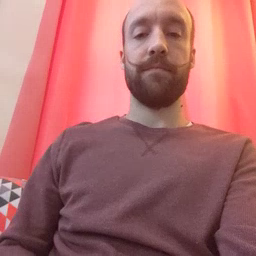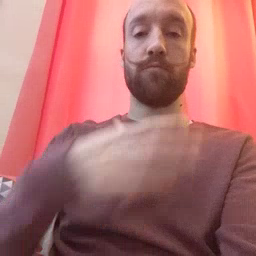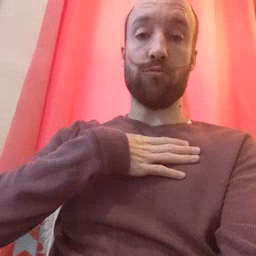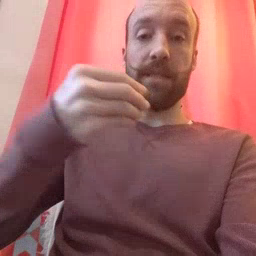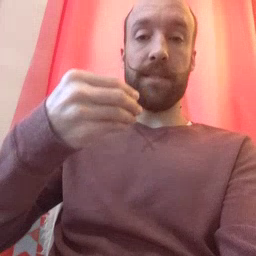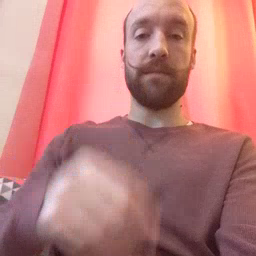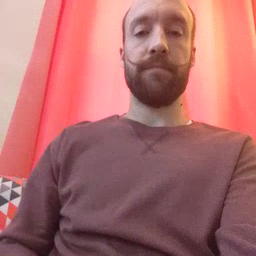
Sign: white